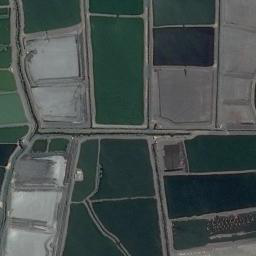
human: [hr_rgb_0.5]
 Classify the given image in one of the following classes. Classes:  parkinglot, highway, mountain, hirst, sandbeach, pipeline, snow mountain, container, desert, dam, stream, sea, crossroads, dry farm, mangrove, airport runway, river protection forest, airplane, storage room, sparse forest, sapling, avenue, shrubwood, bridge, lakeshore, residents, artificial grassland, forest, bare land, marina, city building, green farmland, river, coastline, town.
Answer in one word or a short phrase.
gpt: green farmland